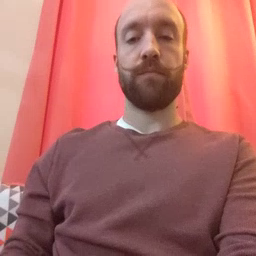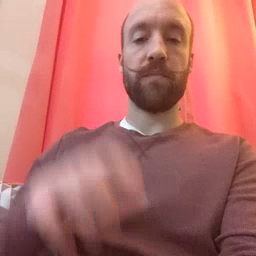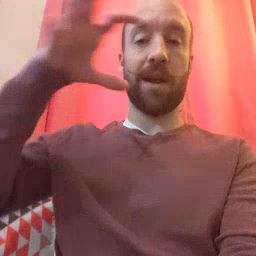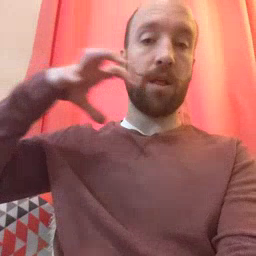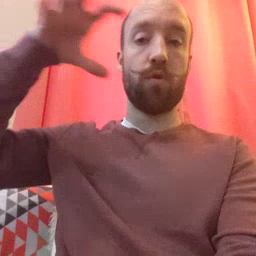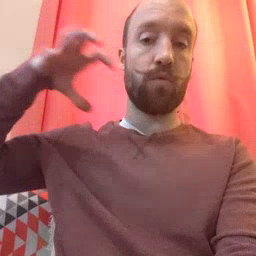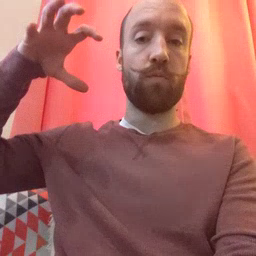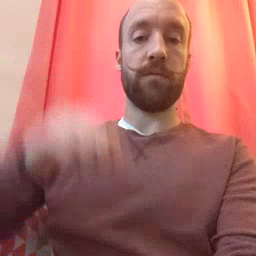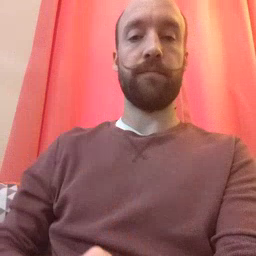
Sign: cloud